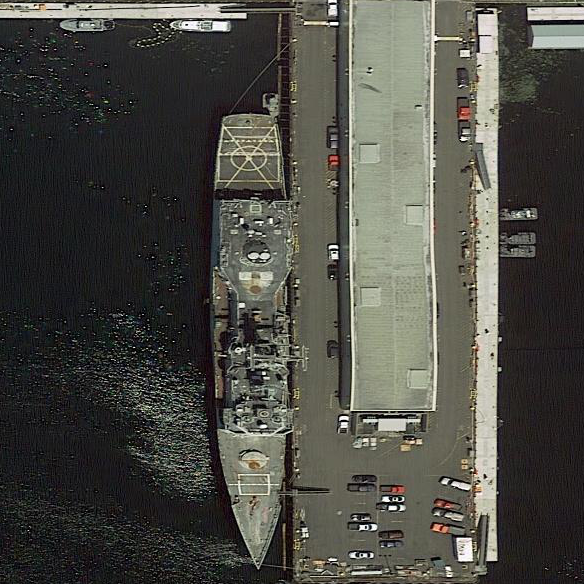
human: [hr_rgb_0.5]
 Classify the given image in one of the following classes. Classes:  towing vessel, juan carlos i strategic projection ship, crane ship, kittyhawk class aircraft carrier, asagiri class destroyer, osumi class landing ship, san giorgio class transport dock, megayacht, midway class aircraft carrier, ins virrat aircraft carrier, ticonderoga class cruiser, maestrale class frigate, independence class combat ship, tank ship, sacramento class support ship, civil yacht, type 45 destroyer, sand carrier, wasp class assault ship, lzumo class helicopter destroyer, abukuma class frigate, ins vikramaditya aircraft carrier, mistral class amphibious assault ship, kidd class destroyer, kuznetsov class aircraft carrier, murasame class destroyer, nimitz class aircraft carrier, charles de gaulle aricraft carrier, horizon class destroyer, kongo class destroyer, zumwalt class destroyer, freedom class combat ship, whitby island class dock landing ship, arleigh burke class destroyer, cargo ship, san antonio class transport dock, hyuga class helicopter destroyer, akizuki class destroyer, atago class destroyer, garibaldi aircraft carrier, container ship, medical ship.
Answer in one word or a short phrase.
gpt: Ticonderoga class cruiser